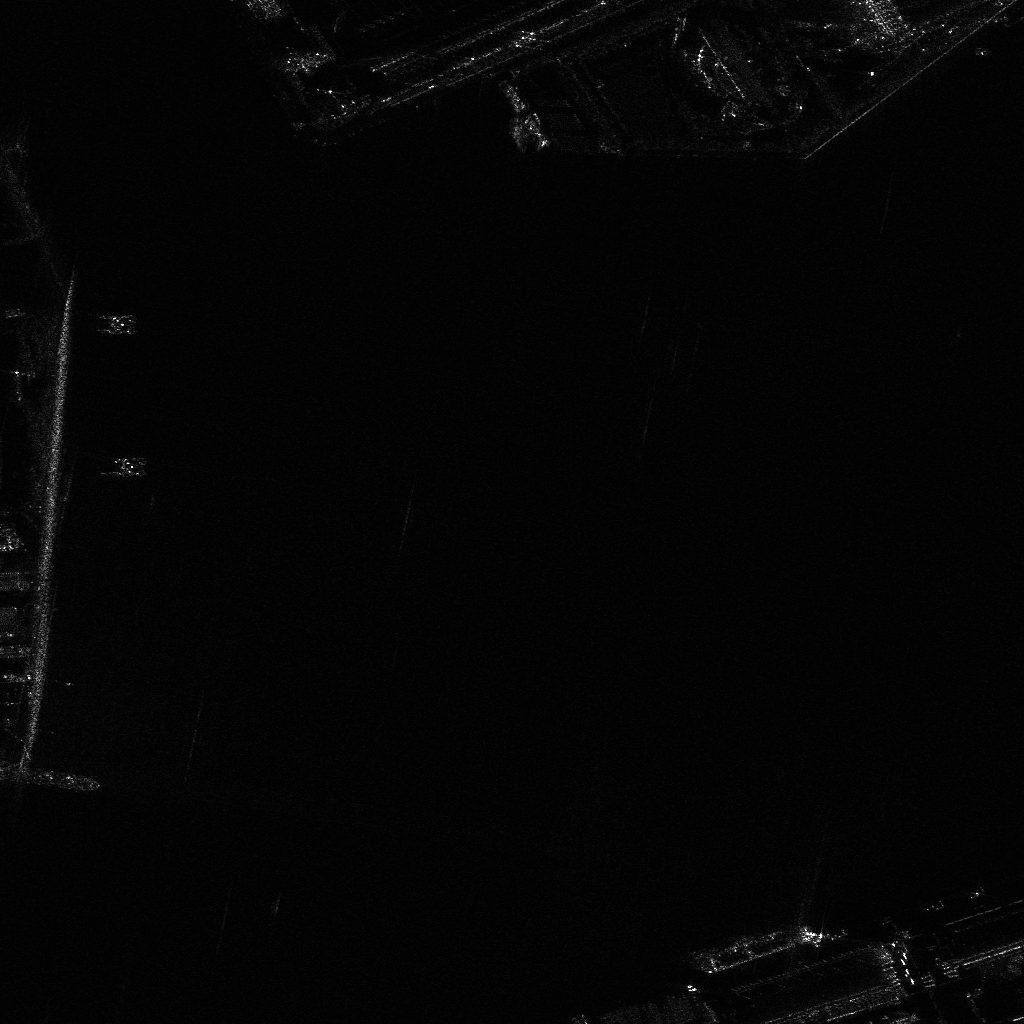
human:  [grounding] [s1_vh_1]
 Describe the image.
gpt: In the satellite image, there is  <ref>1 large container </ref> <box>[[10, 29, 12, 34, 90]]</box> located at left,  <ref>1 medium container </ref> <box>[[9, 44, 14, 46, 0]]</box> located at left,  <ref>1 medium container </ref> <box>[[2, 74, 9, 76, 5]]</box> located at bottom left,  <ref>2 medium container </ref> <box>[[50, 12, 53, 13, 54], [48, 8, 51, 9, 61]]</box> located at top,  <ref>1 large dredger </ref> <box>[[72, 86, 75, 98, 72]]</box> located at bottom right.